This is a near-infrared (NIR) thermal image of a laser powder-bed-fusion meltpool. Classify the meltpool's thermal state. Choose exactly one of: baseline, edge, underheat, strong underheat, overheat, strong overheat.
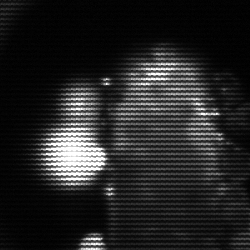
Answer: strong underheat